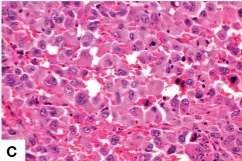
Histologic features of the SMARCA4-deficient undifferentiated carcinoma. Noncohesive rhabdoid cells [, X400.
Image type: pathology (h&e)